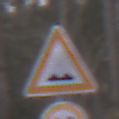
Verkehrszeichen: UnebeneFahrbahn
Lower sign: Geschwindigkeit30
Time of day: Midday
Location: Outdoor (Nature)
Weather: Overcast
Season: Autumn
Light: Natural